Question: This is a very simple thing that I can't seem to get to work. What is the correct way for referencing my resources folder in my script and link tags? Is there a trick to this since my URLs are mapped to Spring resources? Do I have to do anything special since my resources folder isn't in my WEB-INF folder? Do I need to move it into the WEB-INF folder? If I do move it there, how would it be referenced inside the WEB-INF folder. I have tried everything I can think of, including....
With folder in current position -
'''
/WebContent/resources/scripts/jquery-1.6.1.min.js
/resources/scripts/jquery-1.6.1.min.js
../resources/scripts/jquery-1.6.1.min.js
../../resources/scripts/jquery-1.6.1.min.js
/../resources/scripts/jquery-1.6.1.min.js
/../../resources/scripts/jquery-1.6.1.min.js
'''
With folder inside WEB-INF -
'''
/resources/scripts/jquery-1.6.1.min.js
../resources/scripts/jquery-1.6.1.min.js
../../resources/scripts/jquery-1.6.1.min.js
/../resources/scripts/jquery-1.6.1.min.js
/../../resources/scripts/jquery-1.6.1.min.js
'''
Are any of these right?
I'm getting this in my console when I use 'resources/scripts/jquery-1.6.1.min.js' -
'''
May 23, 2011 11:30:19 AM org.springframework.web.servlet.DispatcherServlet noHandlerFound
WARNING: No mapping found for HTTP request with URI
[/ProjectName/resources/styles/global.css] in DispatcherServlet with name 'spring'
'''
home.jsp -
'''
<html>
<head>
<title>
title goes here
</title>
<script type="text/javascript" src="/WebContent/resources/scripts/global.js"></script>
<script type="text/javascript" src="/WebContent/resources/scripts/jquery-1.6.1.min.js"></script>
<link rel="stylesheet" type="text/css" href="/WebContent/resources/styles/global.css" media="screen" />
<script type="text/javascript">
$(document).ready(
function(){
alert('hello');
});
</script>
</head>
<body>
${message}
<input id="inputField"></input>
</body>
</html>
'''

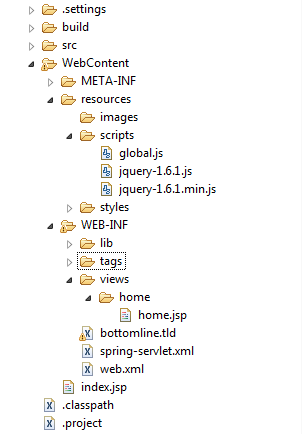
Answer: Replace for this:
'''
<script type="text/javascript" src="resources/scripts/global.js"></script>
<script type="text/javascript" src="resources/scripts/jquery-1.6.1.min.js"></script>
<link rel="stylesheet" type="text/css" href="resources/styles/global.css" media="screen"
'''